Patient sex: M
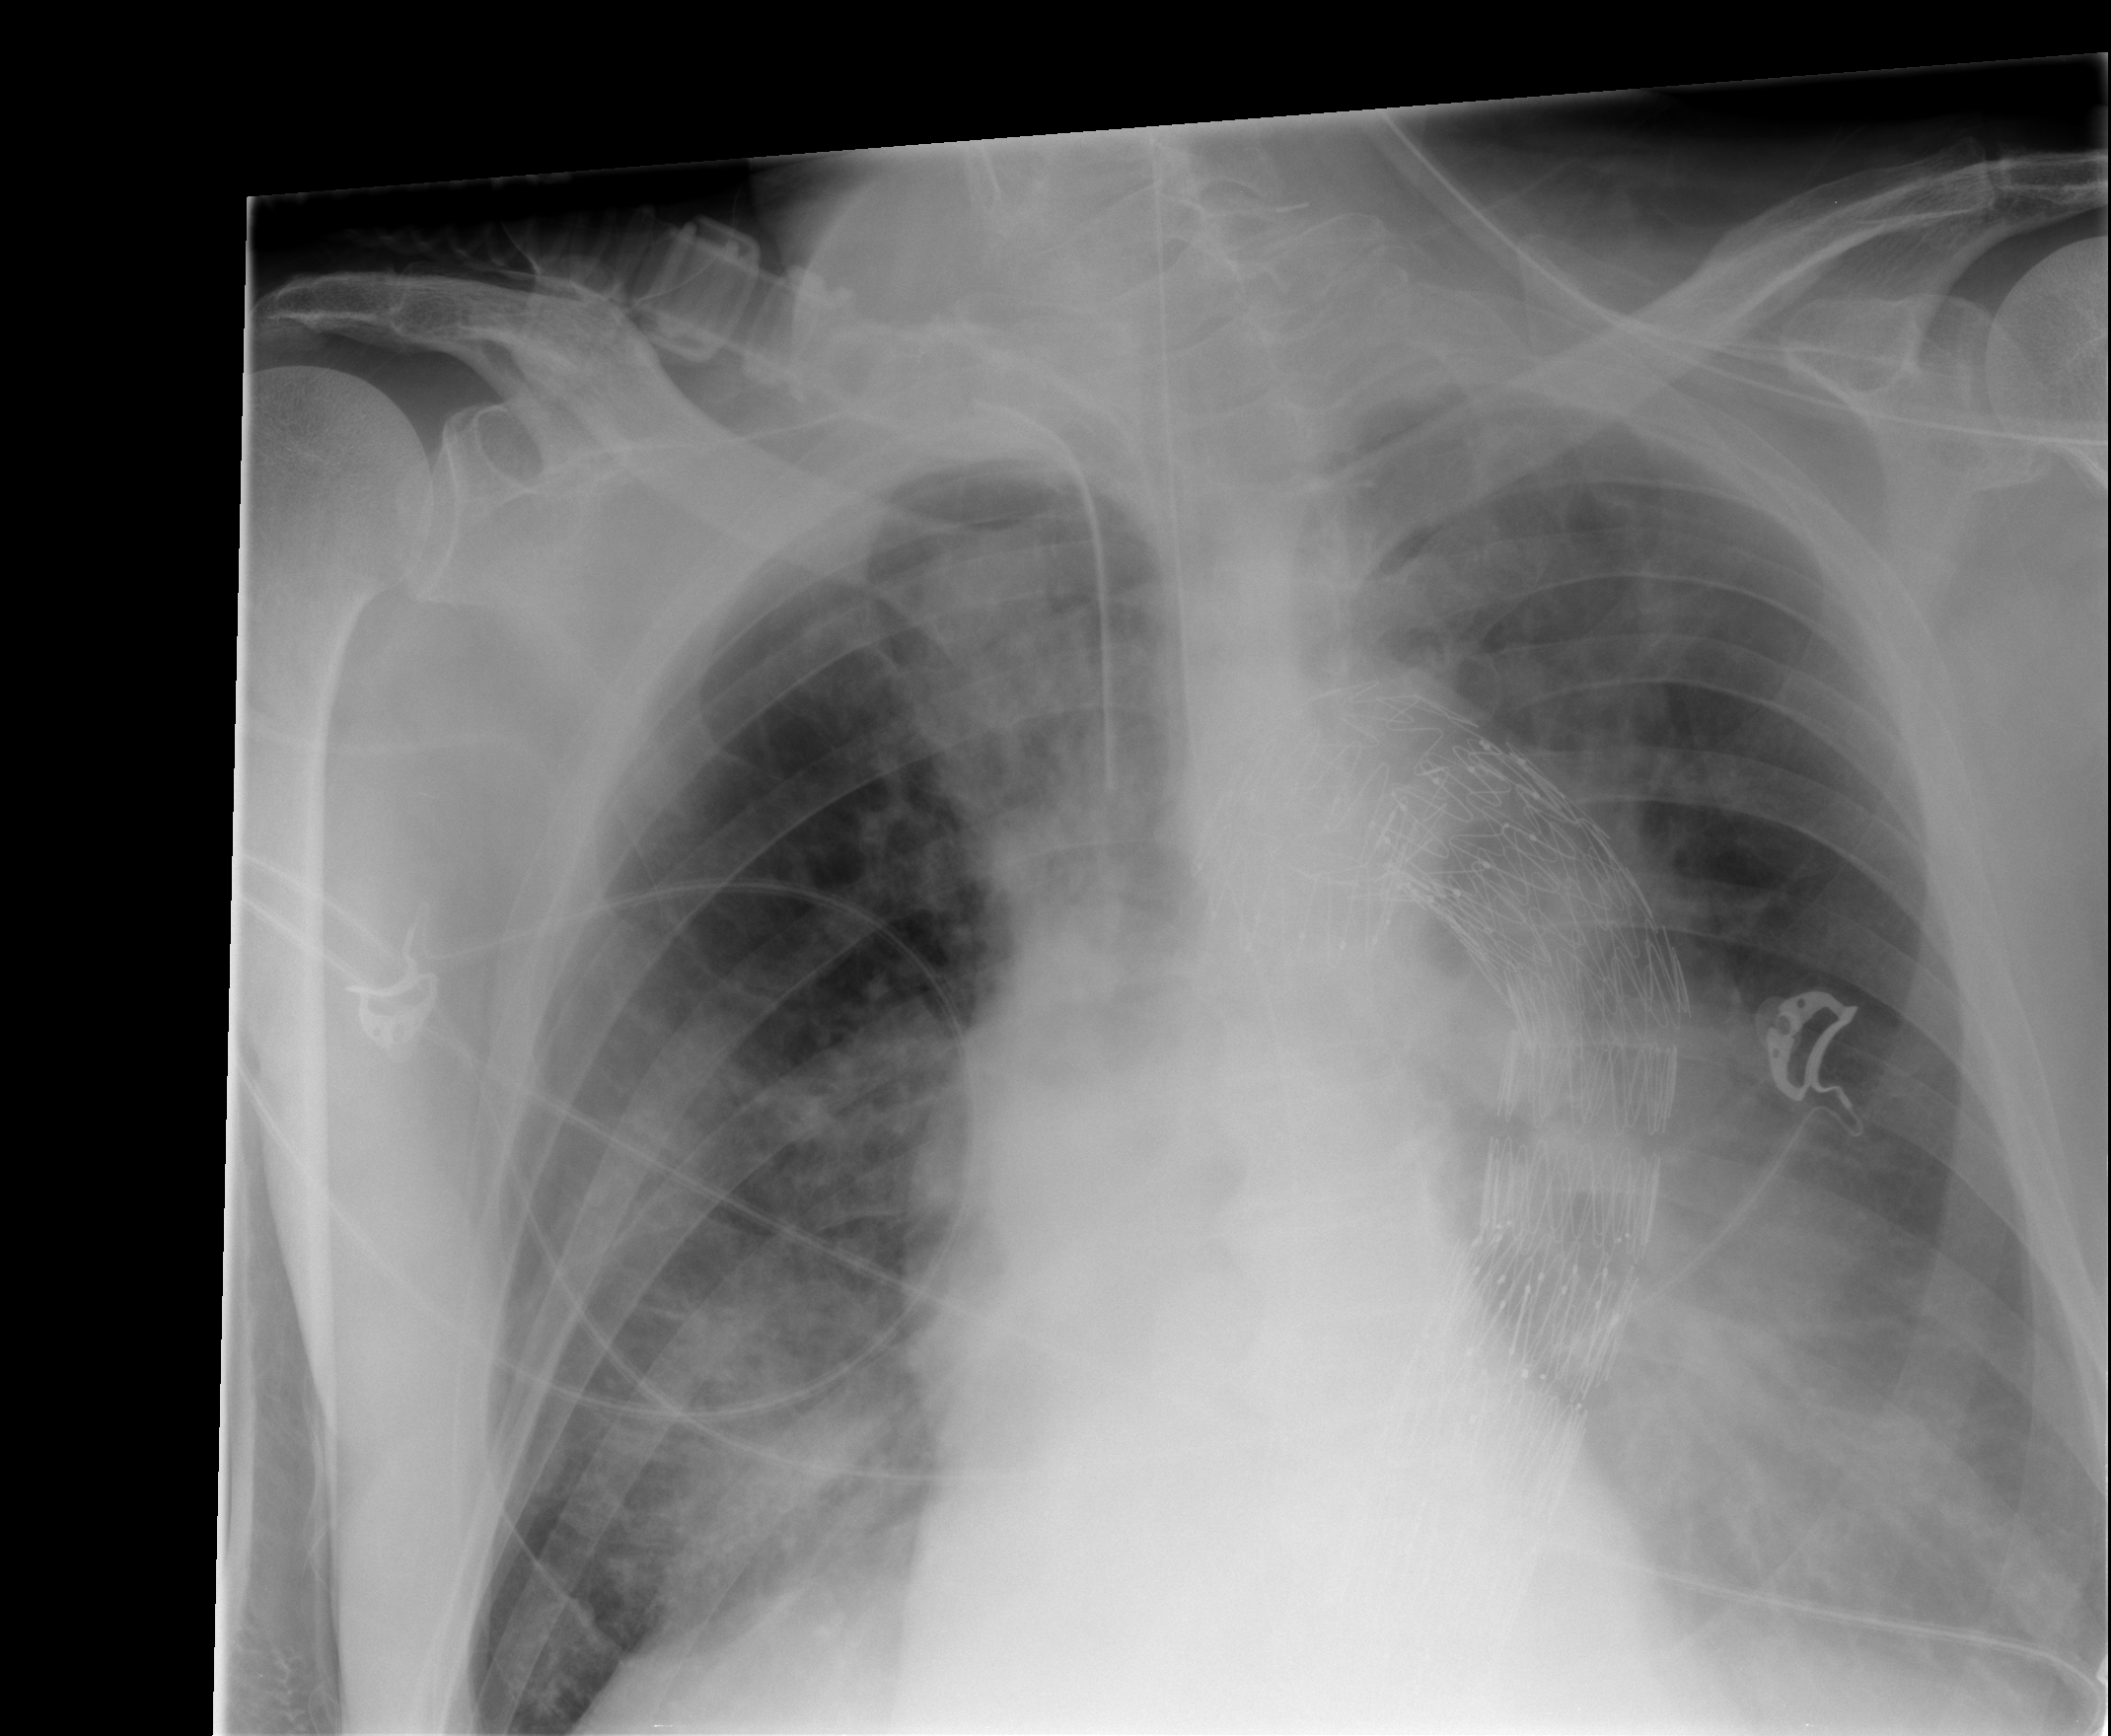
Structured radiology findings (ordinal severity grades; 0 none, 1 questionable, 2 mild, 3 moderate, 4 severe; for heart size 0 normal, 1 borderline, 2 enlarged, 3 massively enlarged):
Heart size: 1
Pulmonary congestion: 2
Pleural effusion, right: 0
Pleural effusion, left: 3
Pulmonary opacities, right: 2
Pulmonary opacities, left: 0
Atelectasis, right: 2
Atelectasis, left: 2